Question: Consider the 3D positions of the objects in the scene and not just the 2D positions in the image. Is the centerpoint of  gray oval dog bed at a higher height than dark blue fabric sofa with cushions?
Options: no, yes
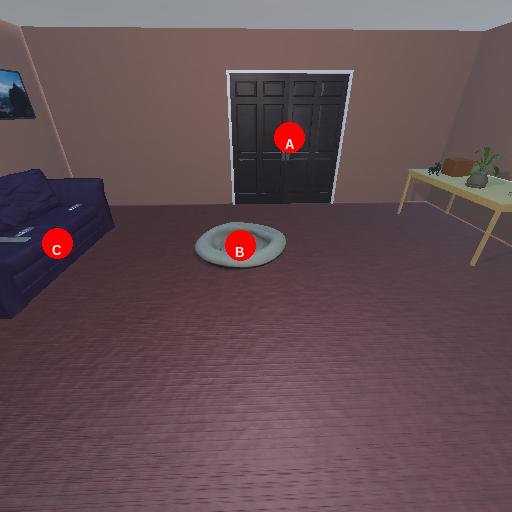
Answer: no